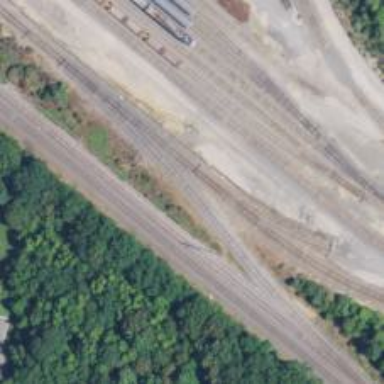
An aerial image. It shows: Railway yard.